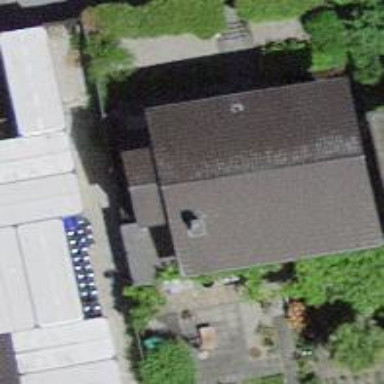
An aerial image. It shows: Gabled building with roof made of roof tiles.